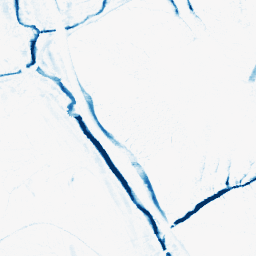
Category: morphological
Decomposition family: morphological_ellipse
Decomposition parameters: operation: closing
width: 5
height: 10
Upsampling method: sinc_hamming
Upsampling parameters: scale: 2
kernel_size: 8
Upsampling scale: 2